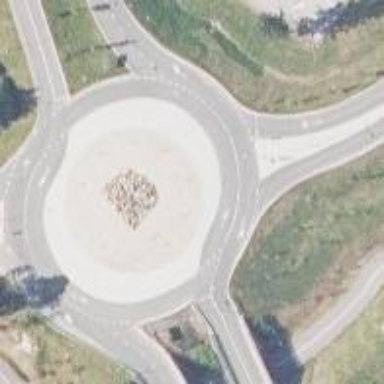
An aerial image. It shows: Primary highway with asphalt surface leading to roundabout.